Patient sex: M
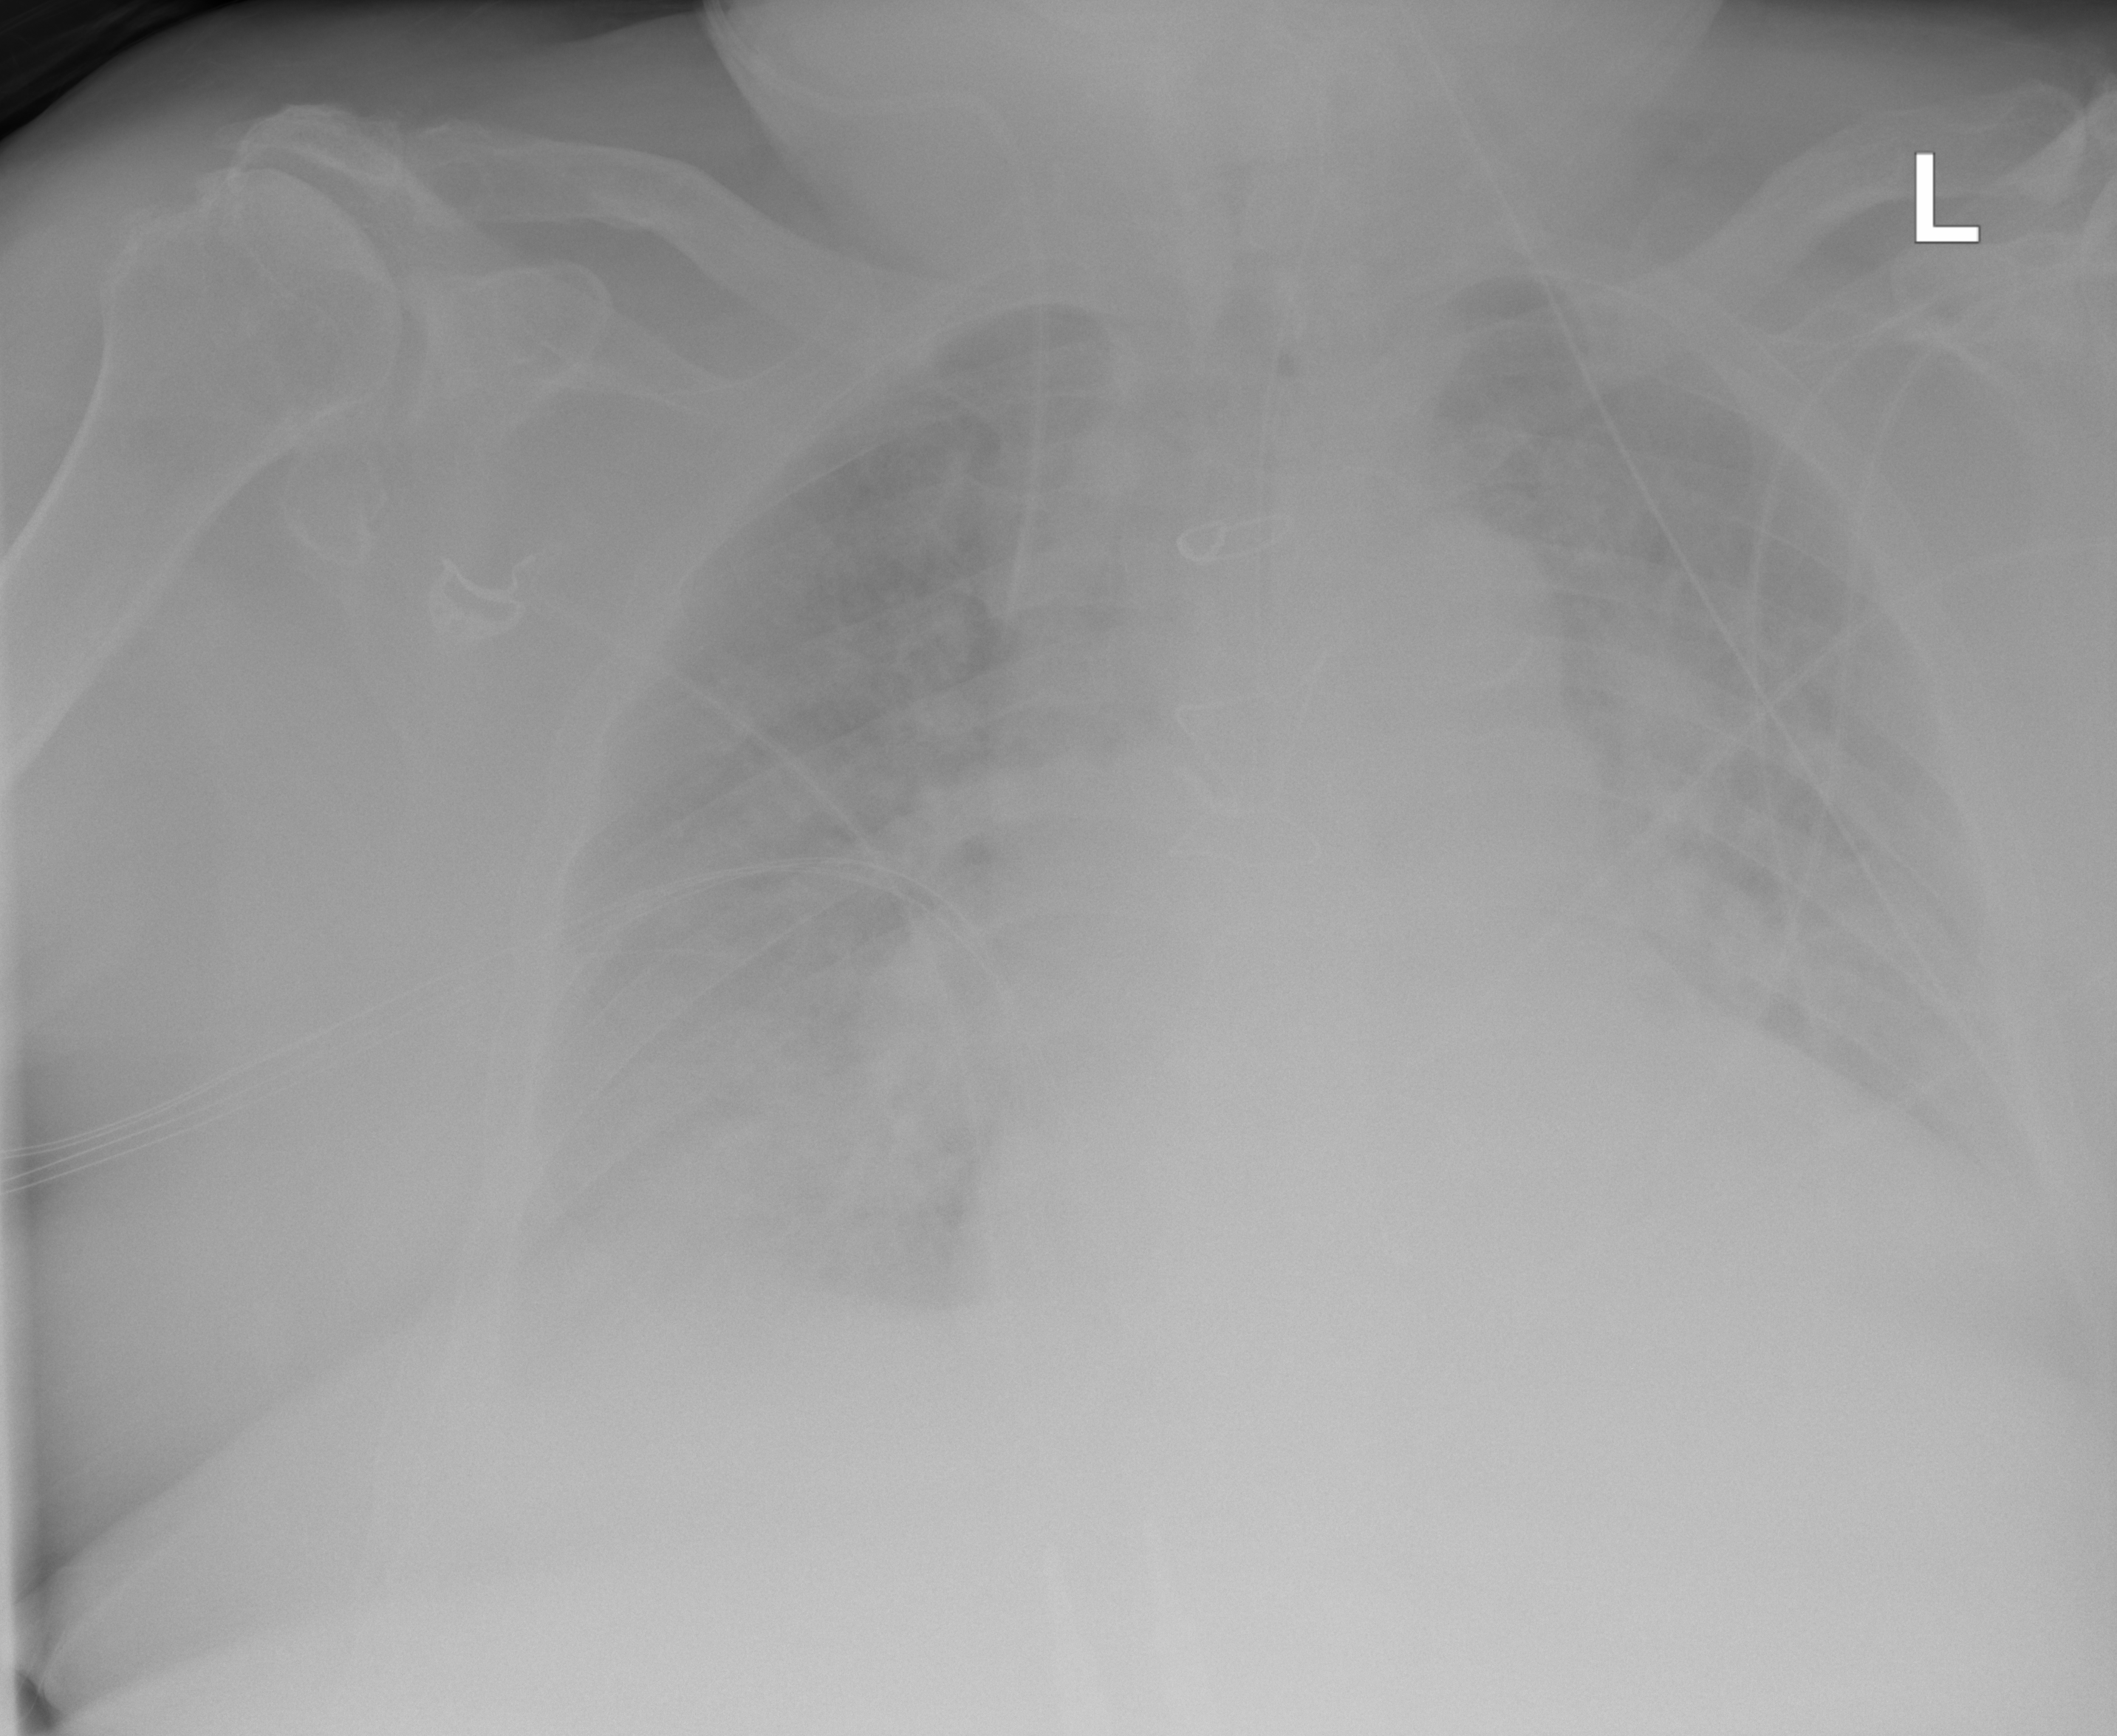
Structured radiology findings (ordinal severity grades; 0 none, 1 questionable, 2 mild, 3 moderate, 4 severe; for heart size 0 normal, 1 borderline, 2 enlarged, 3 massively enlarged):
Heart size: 2
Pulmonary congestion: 3
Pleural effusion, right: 3
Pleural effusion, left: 2
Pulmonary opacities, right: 2
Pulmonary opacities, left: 2
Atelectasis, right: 2
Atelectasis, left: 0